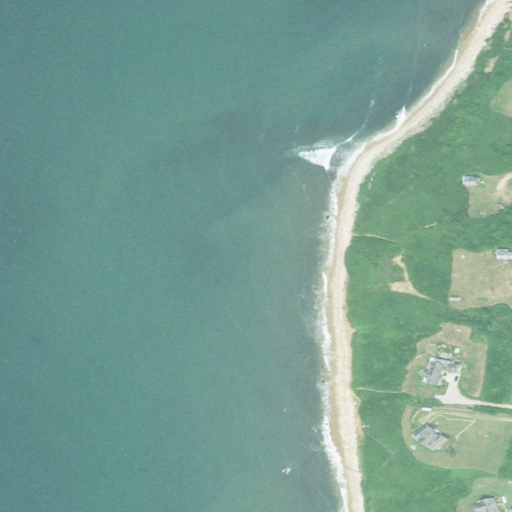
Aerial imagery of cape in Rhode Island named Southwest Point containing open water, barren land, grassland, herbaceous wetlands, woody wetlands, and low intensity development